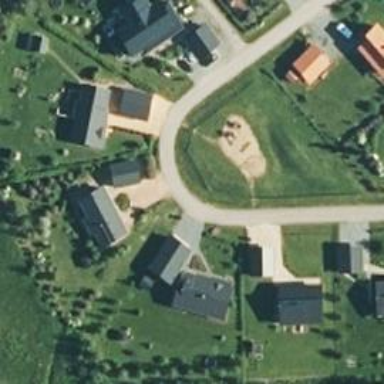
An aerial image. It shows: Playground area for leisure activities on the land.